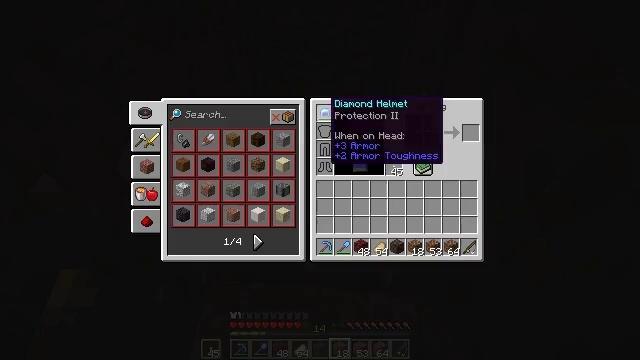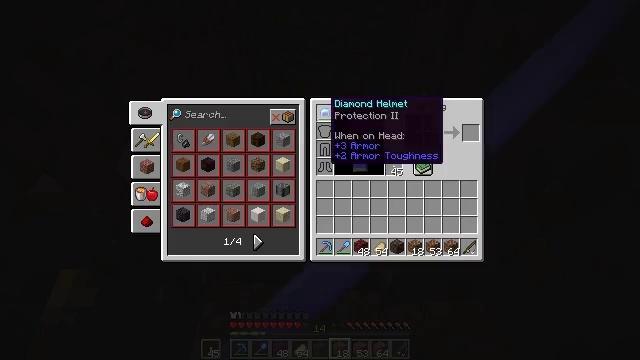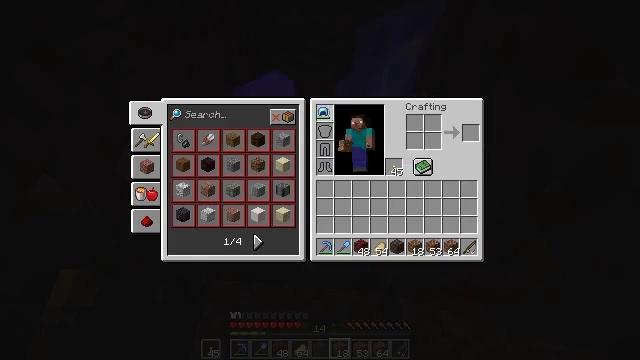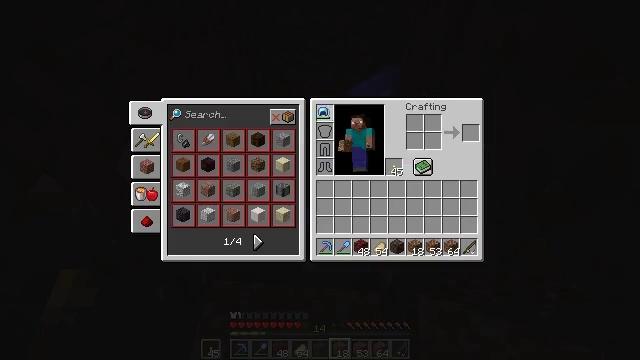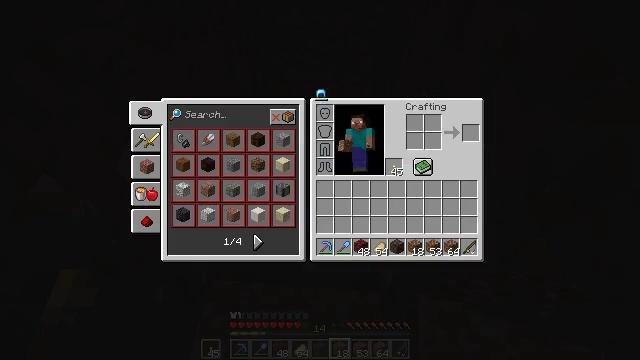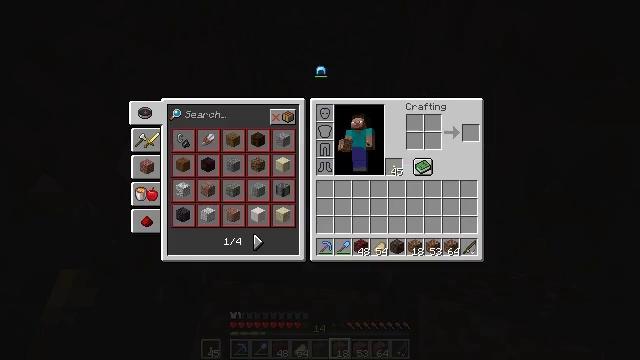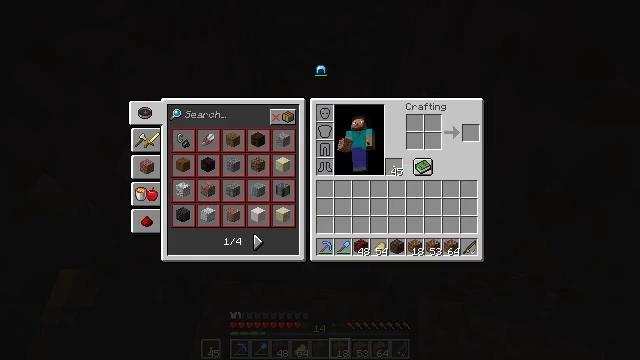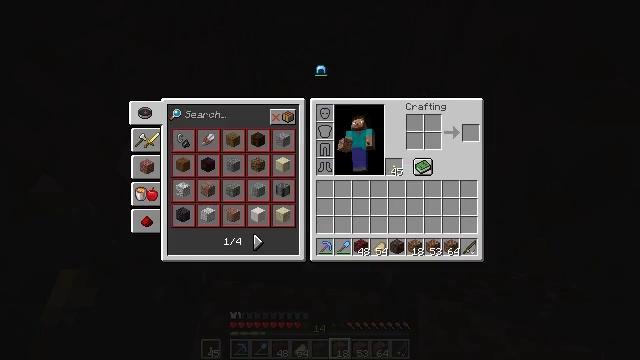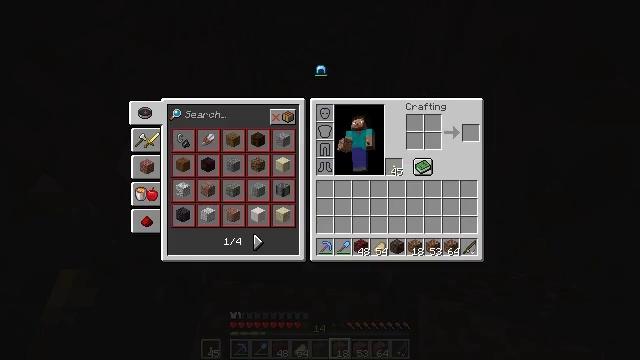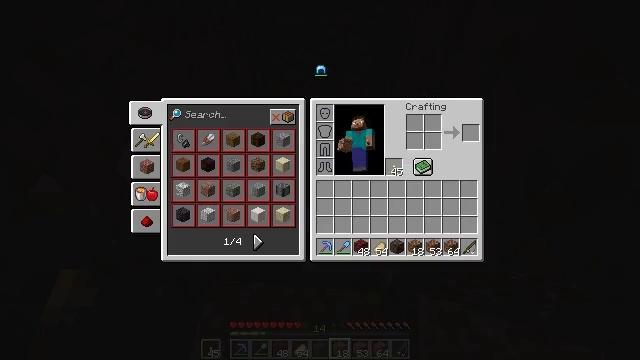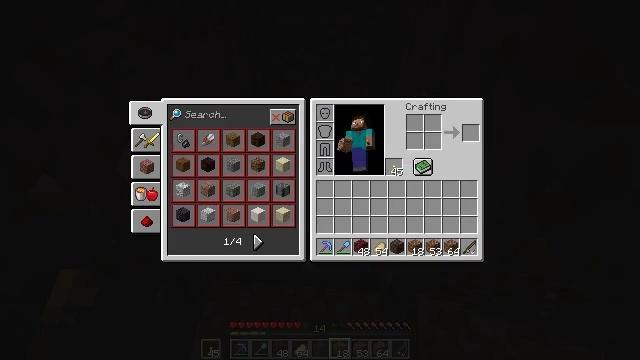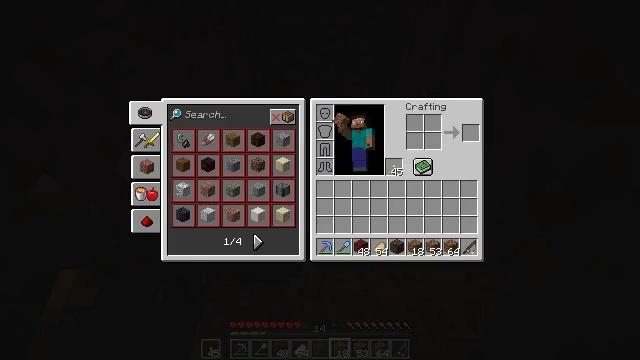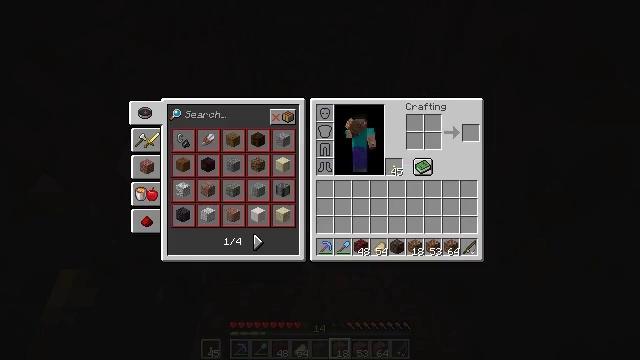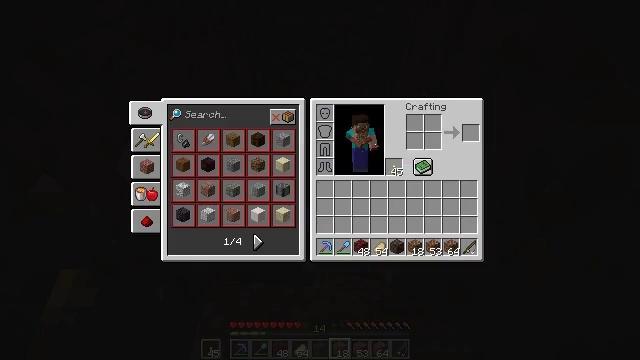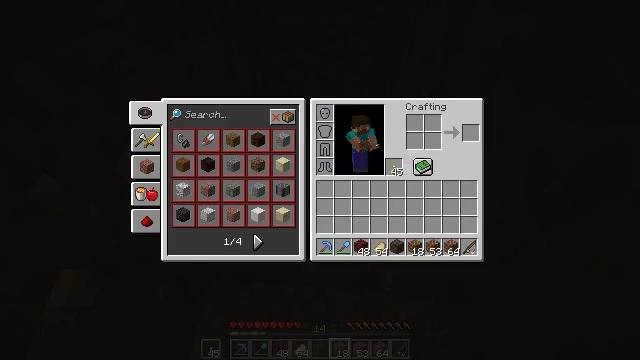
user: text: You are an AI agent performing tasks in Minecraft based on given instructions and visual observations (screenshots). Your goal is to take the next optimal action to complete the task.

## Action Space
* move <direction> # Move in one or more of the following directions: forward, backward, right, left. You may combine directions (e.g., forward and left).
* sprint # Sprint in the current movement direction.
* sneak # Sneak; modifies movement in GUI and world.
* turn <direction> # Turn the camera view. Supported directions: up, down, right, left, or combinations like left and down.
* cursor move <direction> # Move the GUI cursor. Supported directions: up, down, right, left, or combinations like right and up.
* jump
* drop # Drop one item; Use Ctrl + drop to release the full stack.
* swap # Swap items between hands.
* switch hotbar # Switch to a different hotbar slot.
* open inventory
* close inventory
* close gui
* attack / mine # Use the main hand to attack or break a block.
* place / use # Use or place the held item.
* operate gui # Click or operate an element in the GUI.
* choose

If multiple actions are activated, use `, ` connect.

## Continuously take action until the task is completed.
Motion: motion action
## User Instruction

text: Remove a diamond helmet from the inventory.
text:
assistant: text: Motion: open gui
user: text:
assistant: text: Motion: operate gui
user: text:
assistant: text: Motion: operate gui
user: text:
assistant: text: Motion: cursor move up, operate gui
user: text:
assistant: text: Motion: cursor move up
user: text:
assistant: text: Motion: no_op
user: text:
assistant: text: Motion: operate gui
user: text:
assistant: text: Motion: operate gui
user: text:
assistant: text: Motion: operate gui
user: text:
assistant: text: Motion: cursor move right and down
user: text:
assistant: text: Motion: cursor move right and down
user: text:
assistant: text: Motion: cursor move right and down
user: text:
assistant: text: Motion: cursor move right and down
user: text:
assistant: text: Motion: cursor move right
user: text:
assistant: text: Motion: no_op